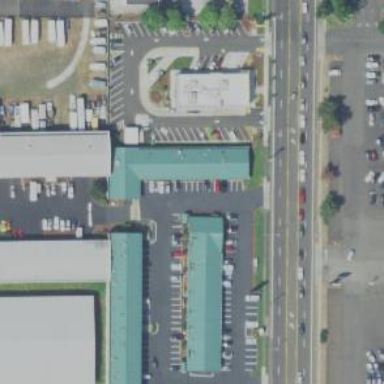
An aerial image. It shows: Car rental facility.